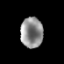
Tissue: prostate
Cell type: T cells
Senescence score: 0.2858
Nuclear area (px): 664
Mean DAPI intensity: 143.833